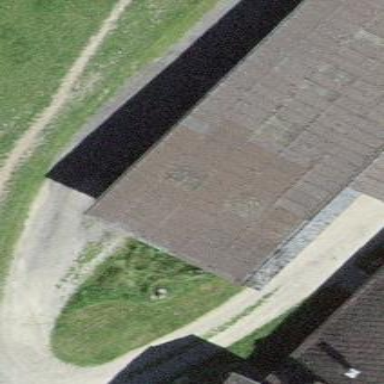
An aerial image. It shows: Barn.